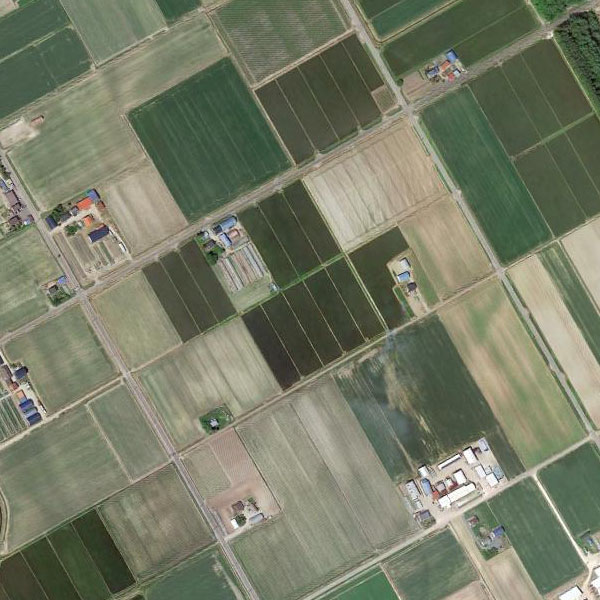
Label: Farmland